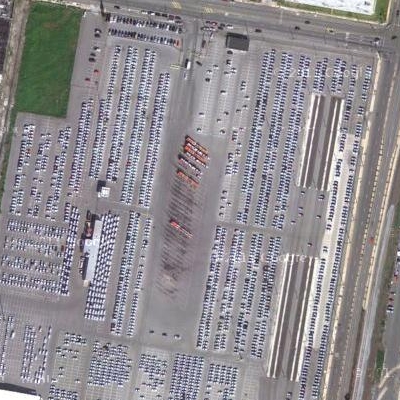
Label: Parking